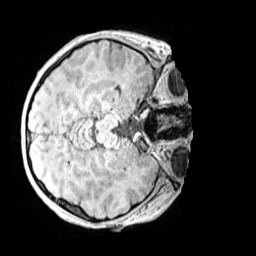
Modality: MP2RAGE
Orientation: axial
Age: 11
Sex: male
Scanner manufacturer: siemens
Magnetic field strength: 3 T
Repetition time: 4 s
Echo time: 0.00299 s